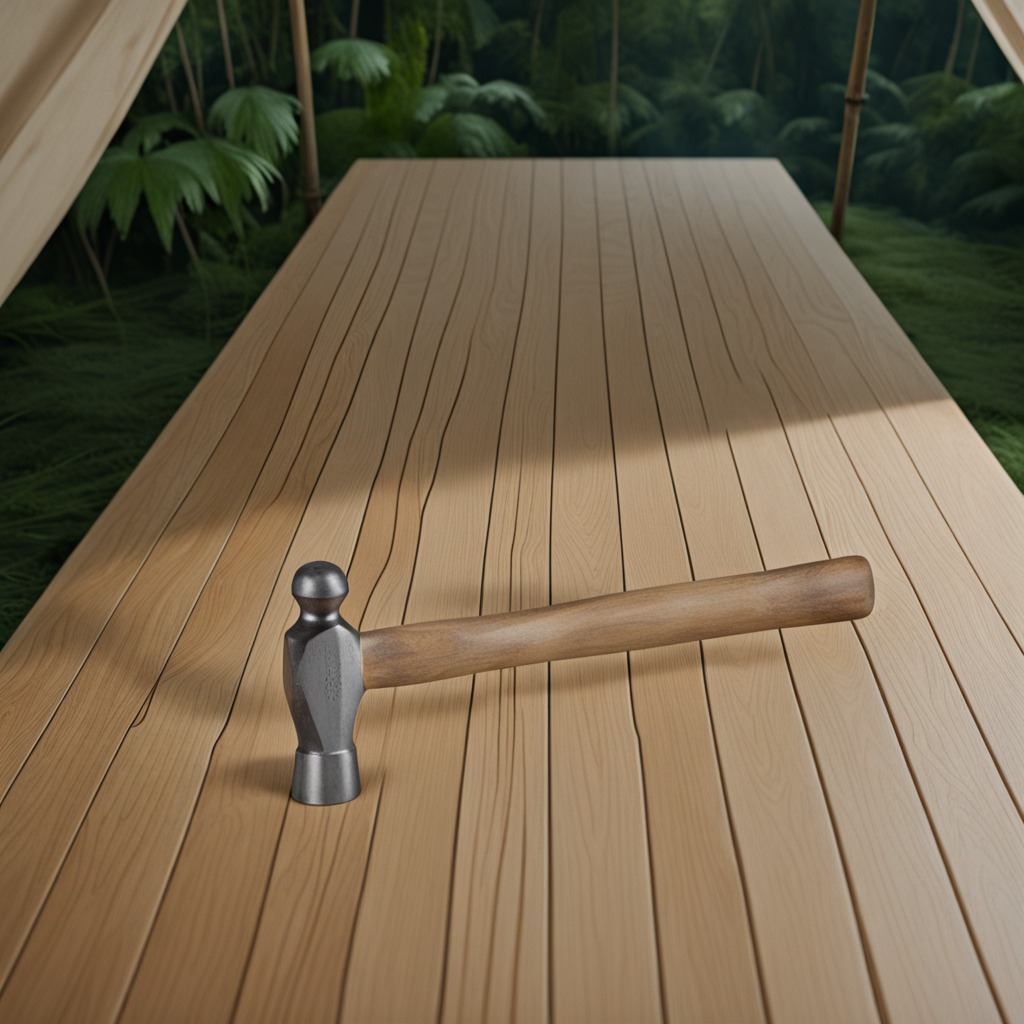
A hammer is lying on a wooden table inside a jungle field workshop tent.